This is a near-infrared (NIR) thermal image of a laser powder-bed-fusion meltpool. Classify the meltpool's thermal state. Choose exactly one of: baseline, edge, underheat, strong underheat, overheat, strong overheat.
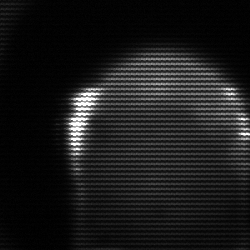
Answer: baseline